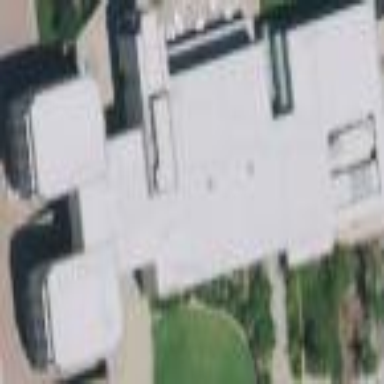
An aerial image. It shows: University building.